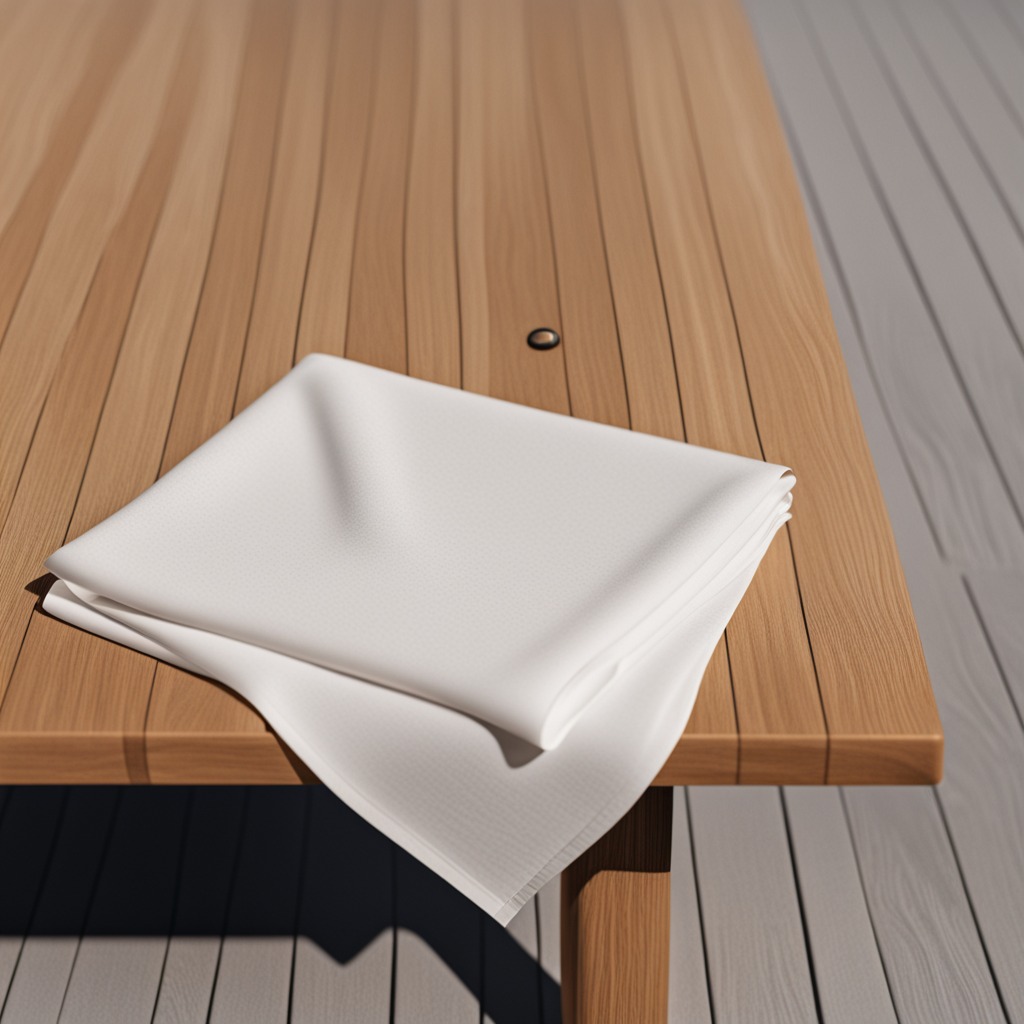
A rubber O-ring lies on a wooden table.